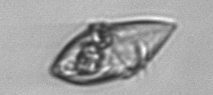
Label: Gyrodinium